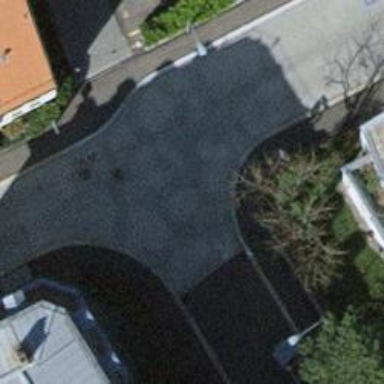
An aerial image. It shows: Residential road with sidewalks on both sides. The surface of the road is made of sett.